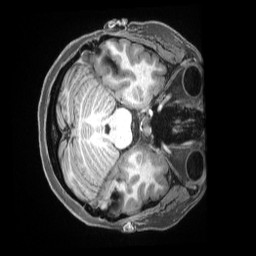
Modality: T1w
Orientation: axial
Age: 26
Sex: female
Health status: ill
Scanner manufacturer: siemens
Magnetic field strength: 3 T
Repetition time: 2.5 s
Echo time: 0.00181 s